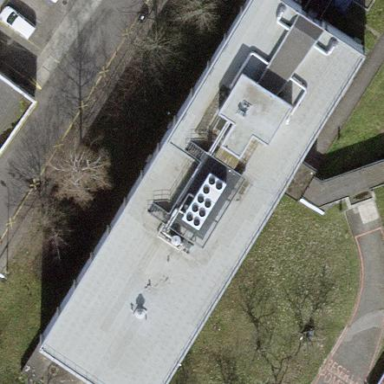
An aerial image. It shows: University building.